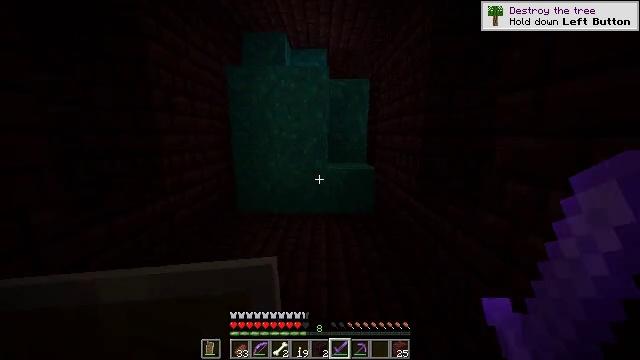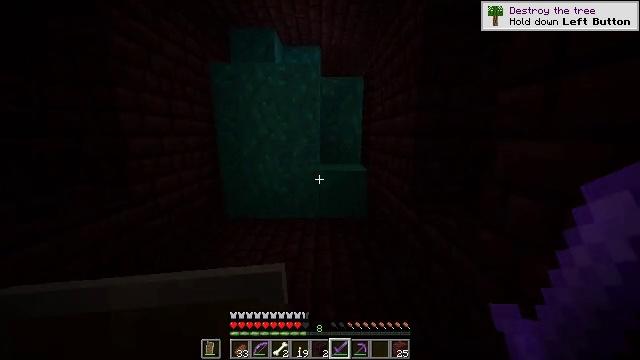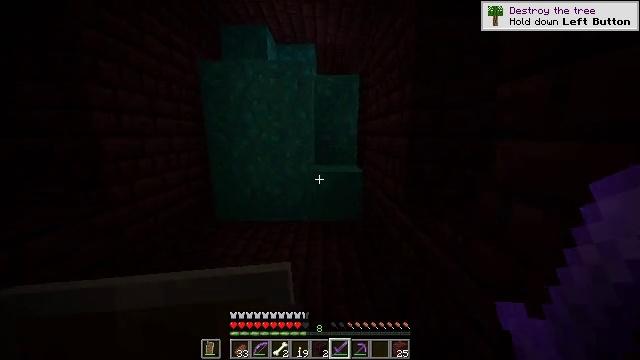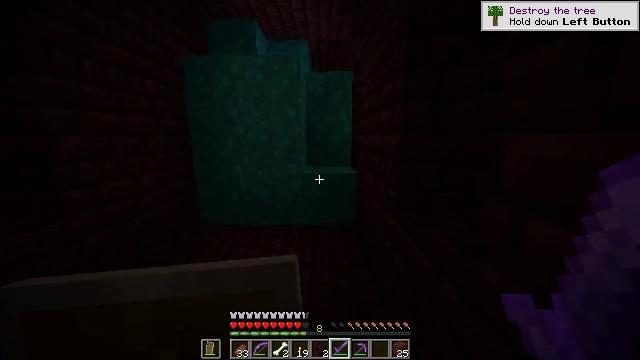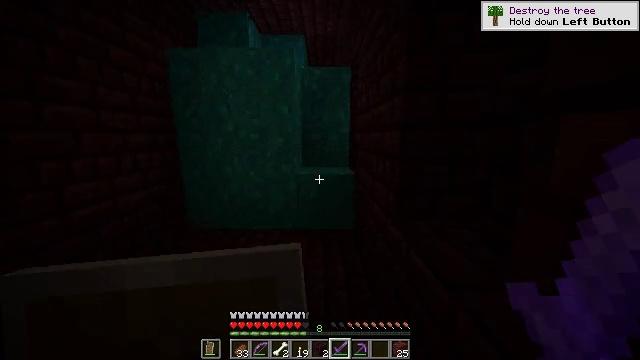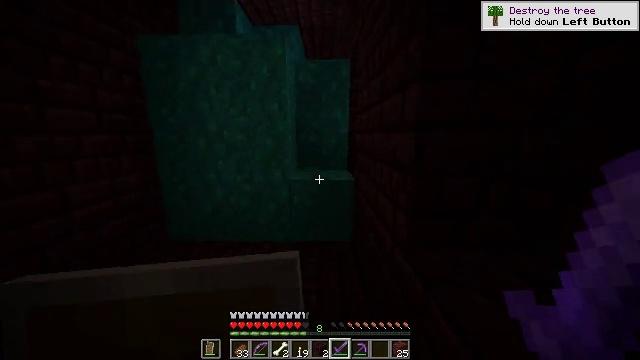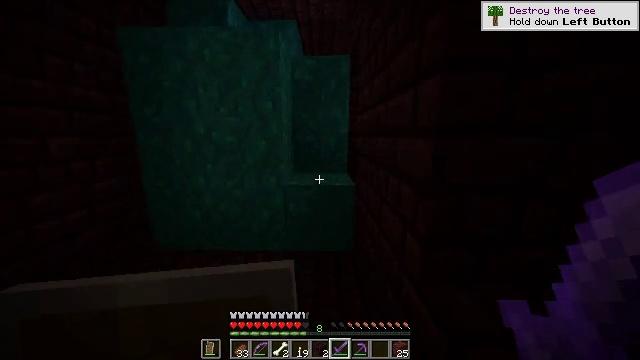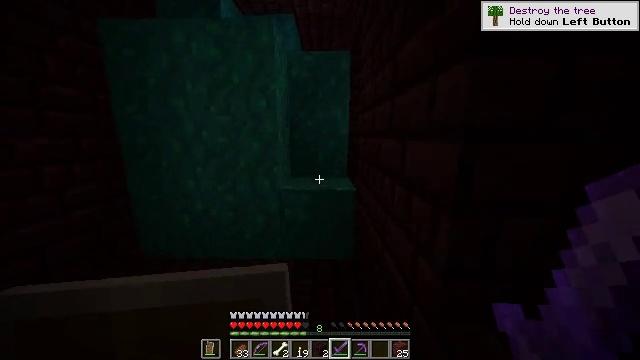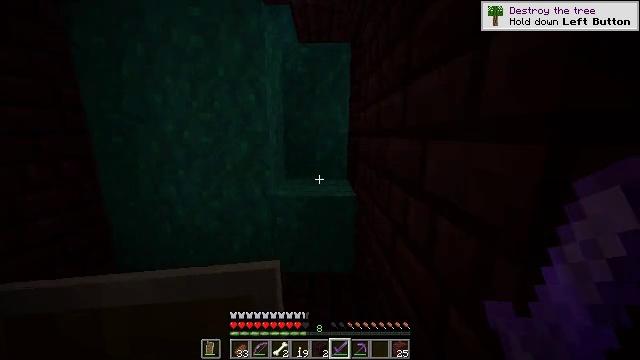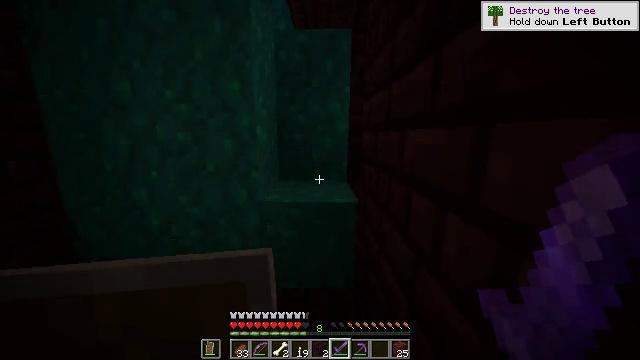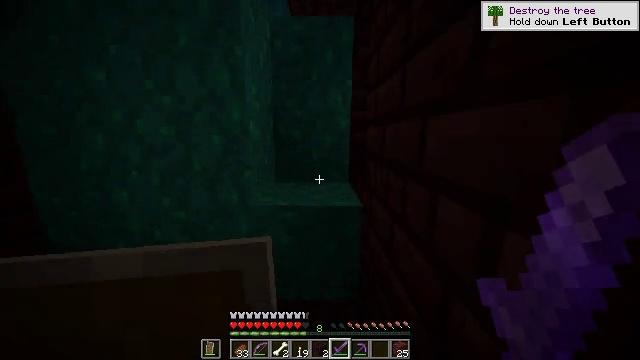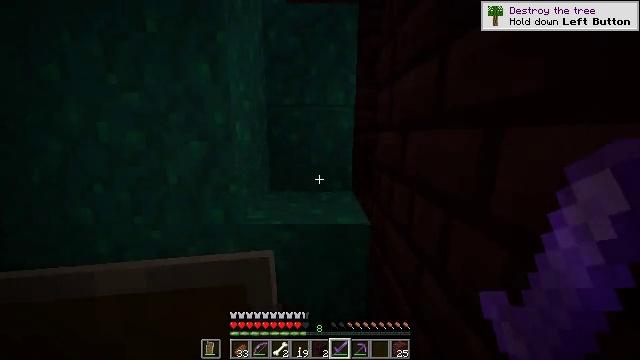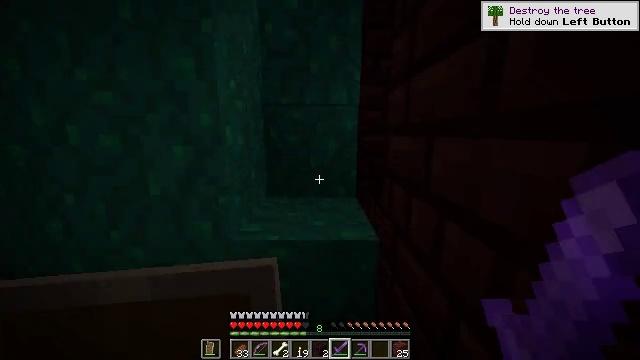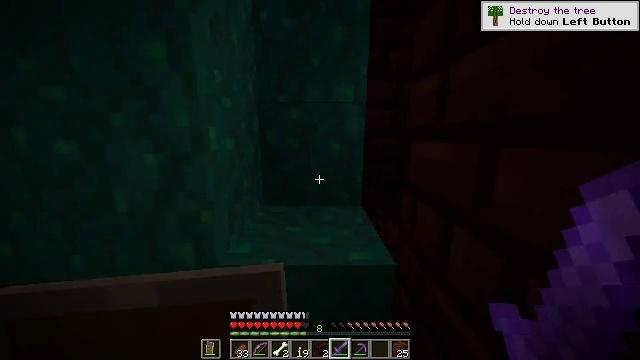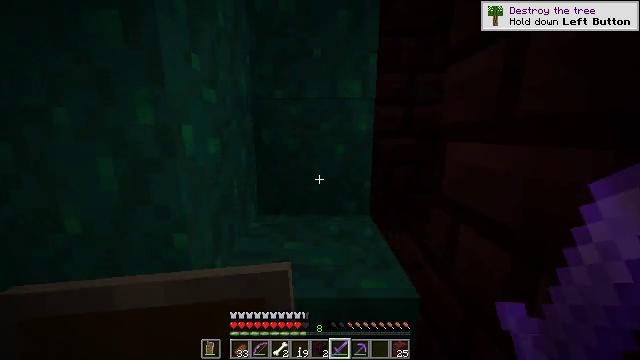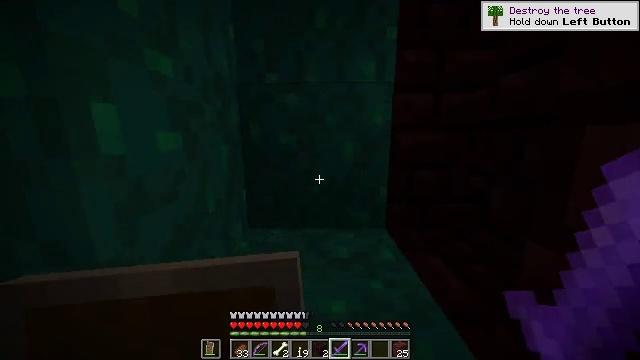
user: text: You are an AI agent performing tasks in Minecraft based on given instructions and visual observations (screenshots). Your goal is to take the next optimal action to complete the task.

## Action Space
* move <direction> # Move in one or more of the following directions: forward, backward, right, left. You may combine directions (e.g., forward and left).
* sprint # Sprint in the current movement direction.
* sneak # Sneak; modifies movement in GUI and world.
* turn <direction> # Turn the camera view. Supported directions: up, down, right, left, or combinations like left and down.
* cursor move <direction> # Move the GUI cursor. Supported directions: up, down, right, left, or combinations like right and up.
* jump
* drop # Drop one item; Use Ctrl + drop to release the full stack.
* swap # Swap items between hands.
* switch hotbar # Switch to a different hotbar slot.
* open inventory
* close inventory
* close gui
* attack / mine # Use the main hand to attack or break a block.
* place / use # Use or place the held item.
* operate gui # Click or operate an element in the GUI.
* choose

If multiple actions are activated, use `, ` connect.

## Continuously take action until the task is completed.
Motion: motion action
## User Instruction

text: Collect warped wart block.
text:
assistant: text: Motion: move forward and move right
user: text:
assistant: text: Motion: move forward and move right
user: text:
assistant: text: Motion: move forward
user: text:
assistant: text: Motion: move forward
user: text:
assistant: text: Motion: move forward
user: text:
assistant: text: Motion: move forward
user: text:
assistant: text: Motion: move forward
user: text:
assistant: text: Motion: move forward
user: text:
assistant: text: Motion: move forward
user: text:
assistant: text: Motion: move forward
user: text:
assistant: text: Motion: move forward
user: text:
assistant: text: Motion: move forward
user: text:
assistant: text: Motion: move forward
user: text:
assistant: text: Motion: move forward
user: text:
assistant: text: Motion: move forward
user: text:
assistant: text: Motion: move forward, jump
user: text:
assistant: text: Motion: move forward and move left, turn right, jump
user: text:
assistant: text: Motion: move forward and move left, turn right and down, jump
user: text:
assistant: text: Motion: move forward and move left, turn right and down, jump
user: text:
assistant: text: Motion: move forward and move left, turn right and down
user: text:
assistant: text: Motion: move forward and move left, turn right and down
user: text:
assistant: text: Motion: turn right and down
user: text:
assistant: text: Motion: turn right and down
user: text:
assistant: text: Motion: turn right
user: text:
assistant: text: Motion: turn right
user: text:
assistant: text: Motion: no_op
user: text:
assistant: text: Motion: no_op
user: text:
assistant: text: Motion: turn left and up
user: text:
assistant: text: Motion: turn left and up
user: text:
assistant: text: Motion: turn left and up